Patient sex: M
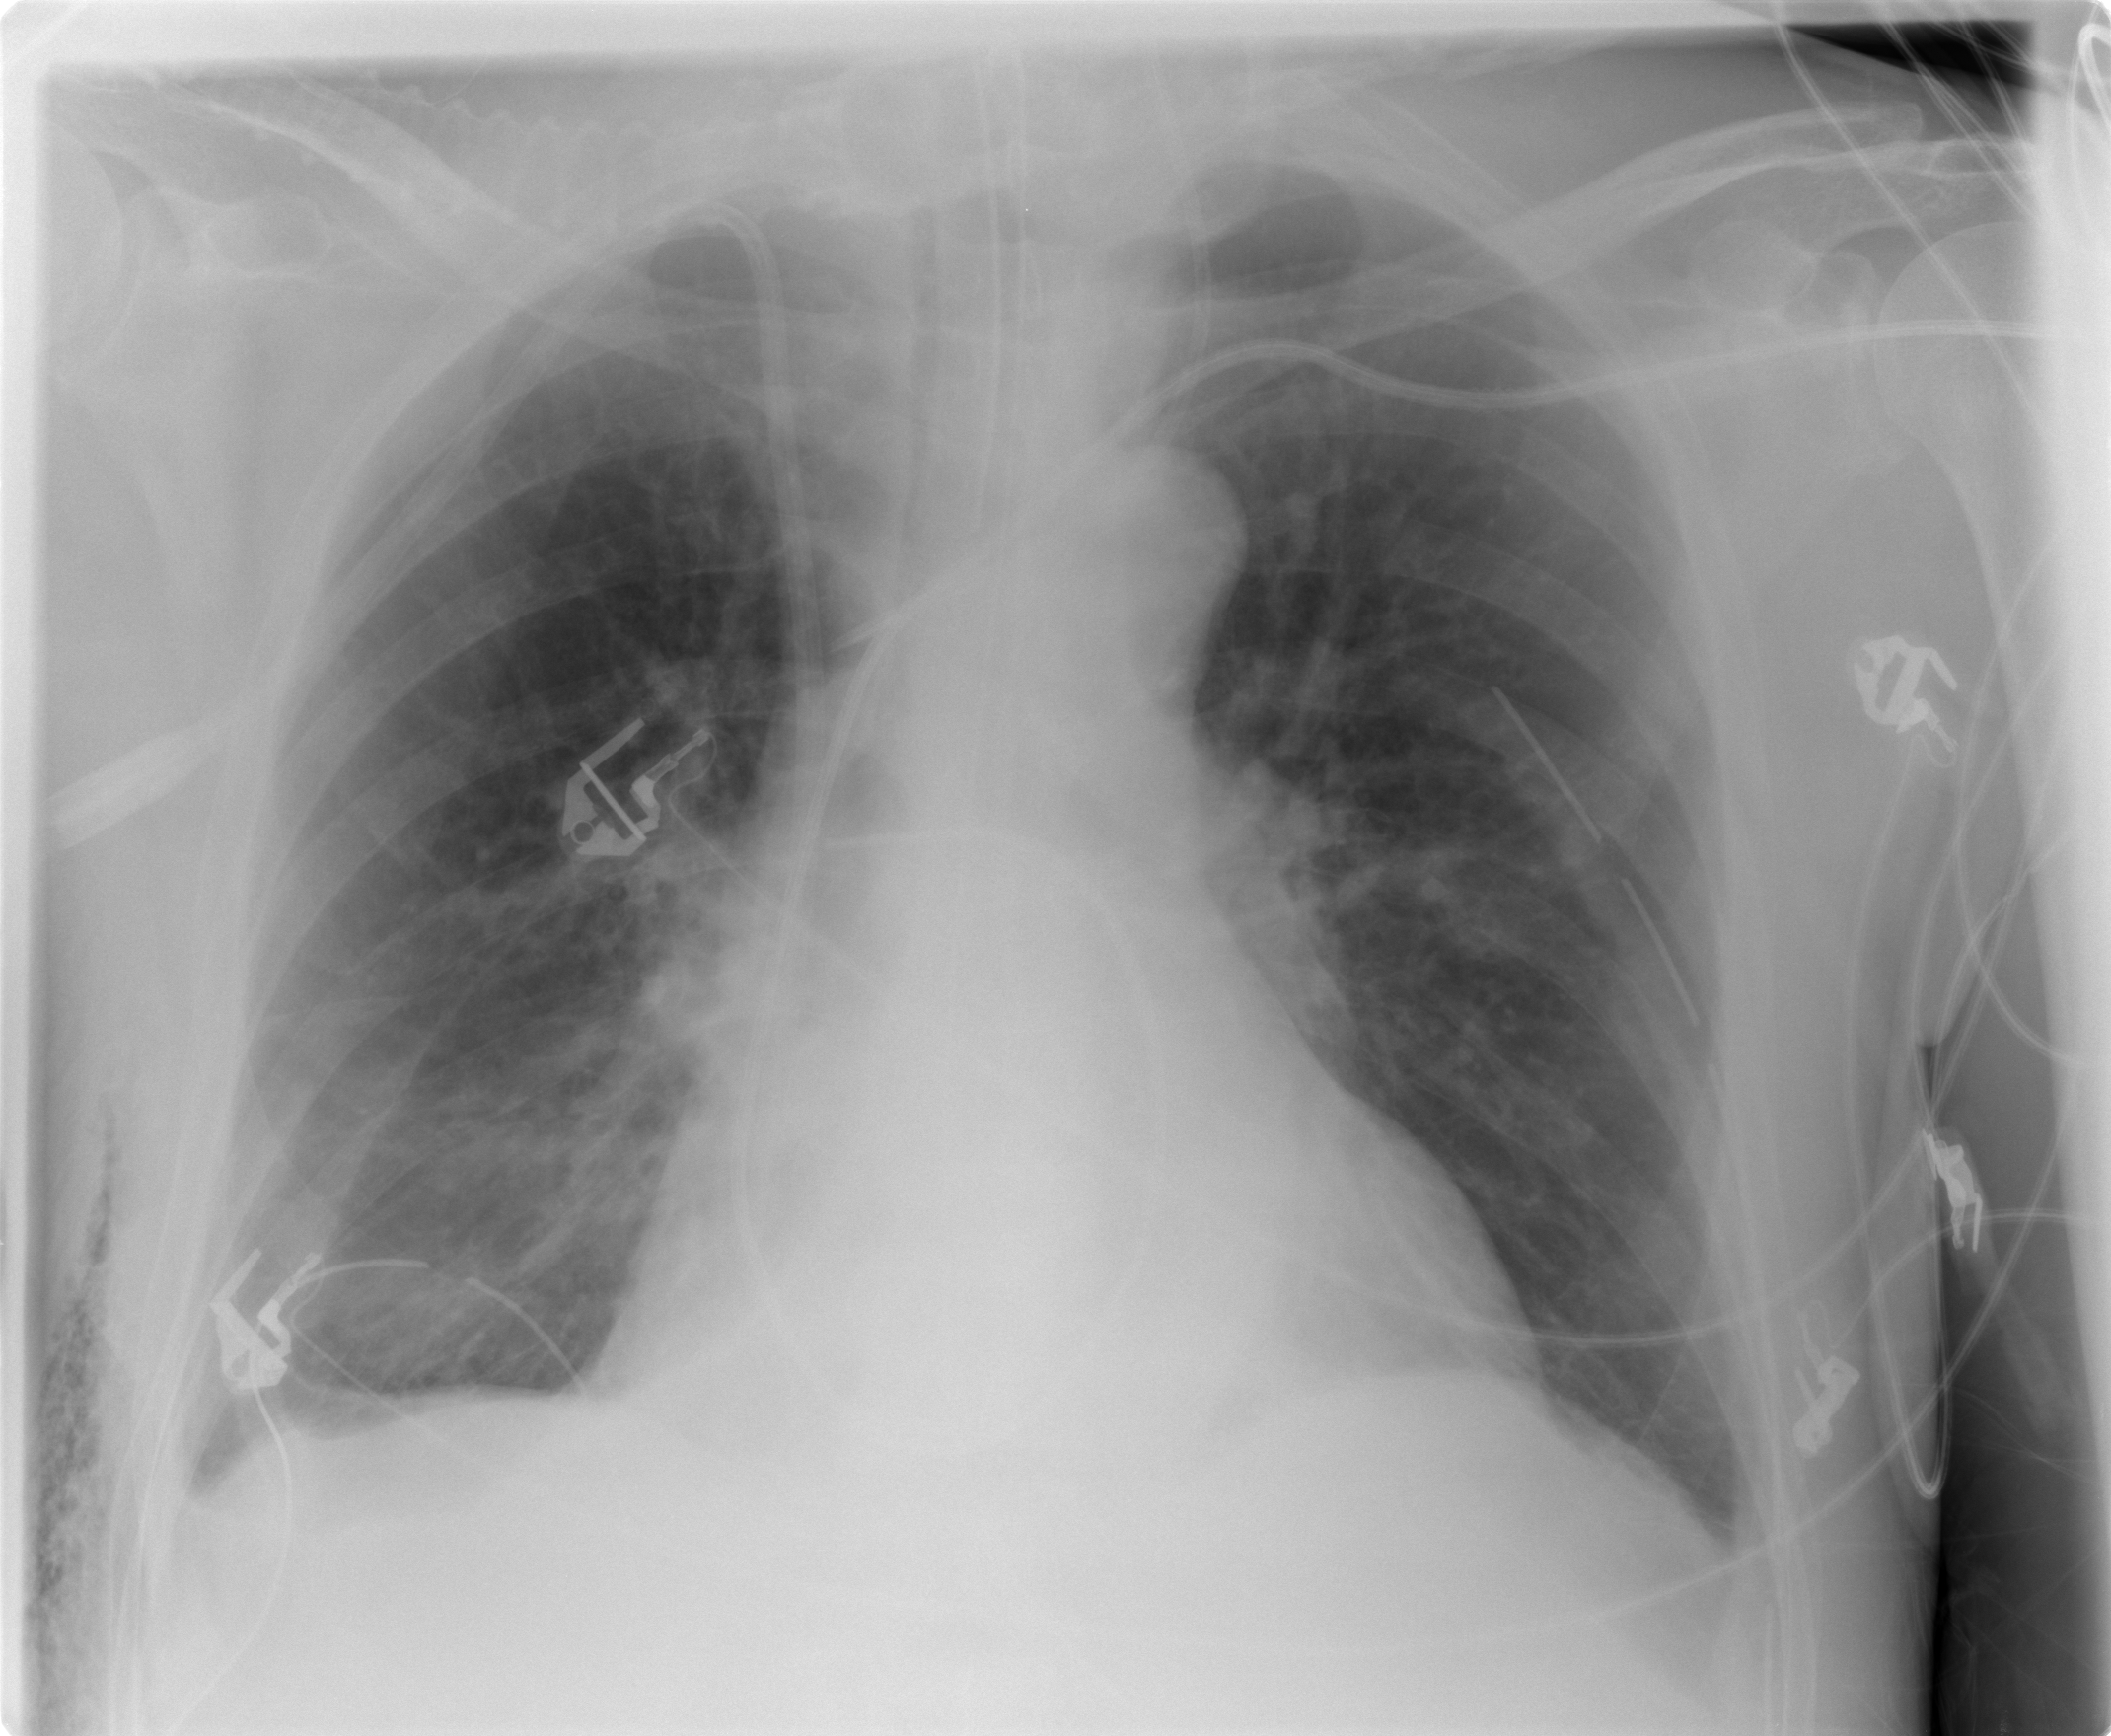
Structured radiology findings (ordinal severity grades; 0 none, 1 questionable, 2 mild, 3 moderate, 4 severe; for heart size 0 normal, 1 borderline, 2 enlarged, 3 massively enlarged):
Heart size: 0
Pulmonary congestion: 0
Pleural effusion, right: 2
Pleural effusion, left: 2
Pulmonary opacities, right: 2
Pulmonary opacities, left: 0
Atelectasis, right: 0
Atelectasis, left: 0